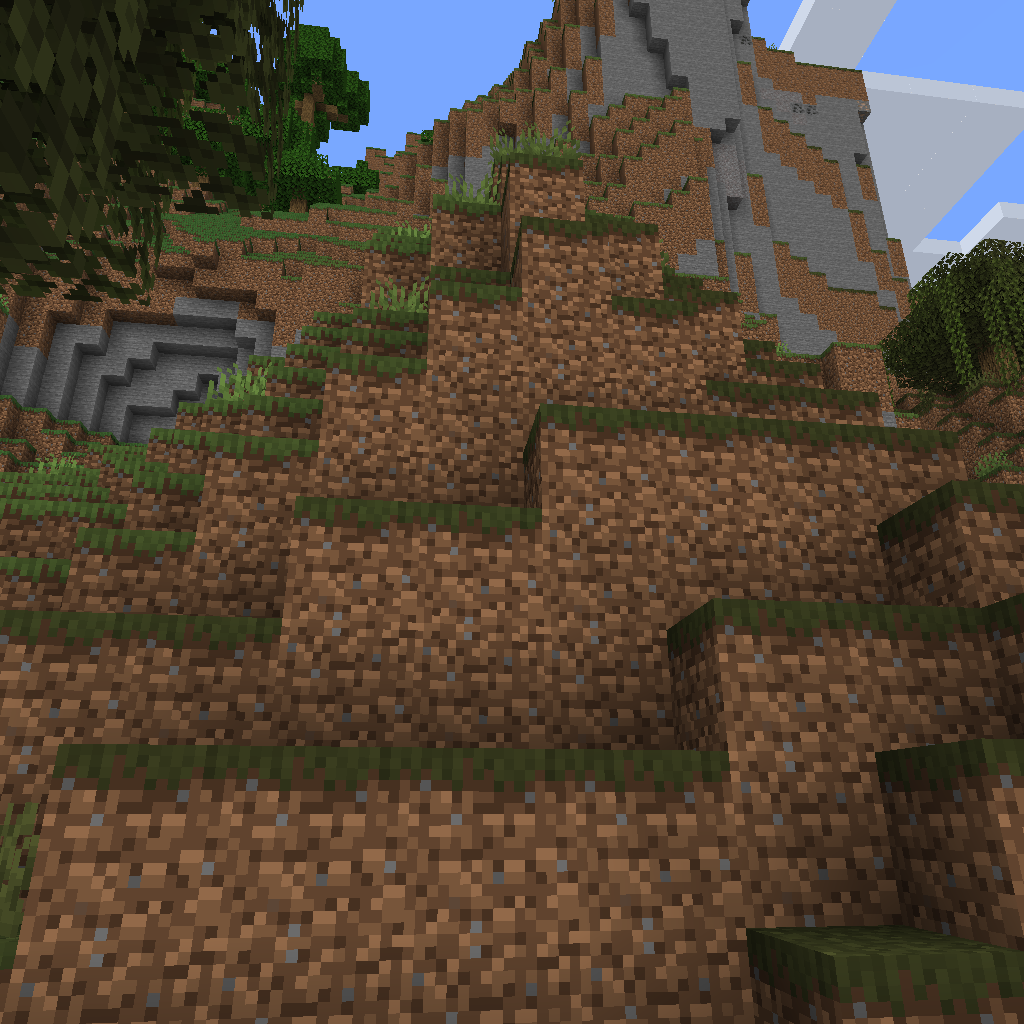
mountain